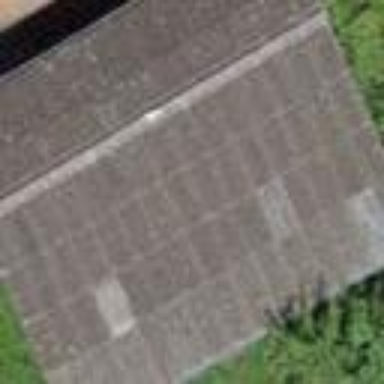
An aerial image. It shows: Shed building.